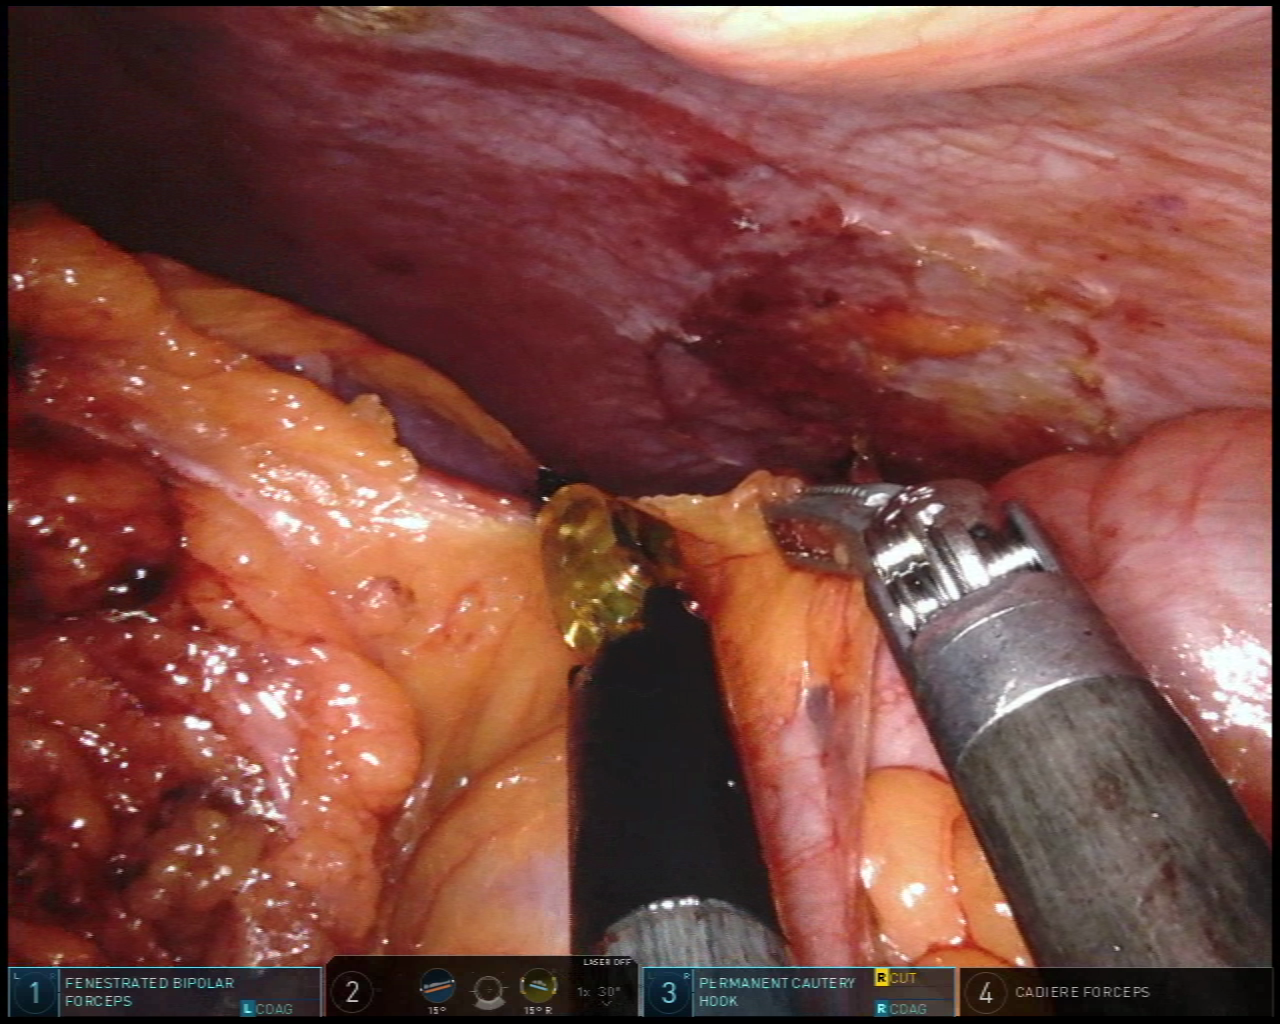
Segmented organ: spleen
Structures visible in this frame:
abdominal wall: yes
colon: yes
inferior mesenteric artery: no
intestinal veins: no
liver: no
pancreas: no
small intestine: no
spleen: yes
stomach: no
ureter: no
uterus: no
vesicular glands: no